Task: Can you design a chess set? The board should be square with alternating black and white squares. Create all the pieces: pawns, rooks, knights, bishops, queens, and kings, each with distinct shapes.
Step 5520:
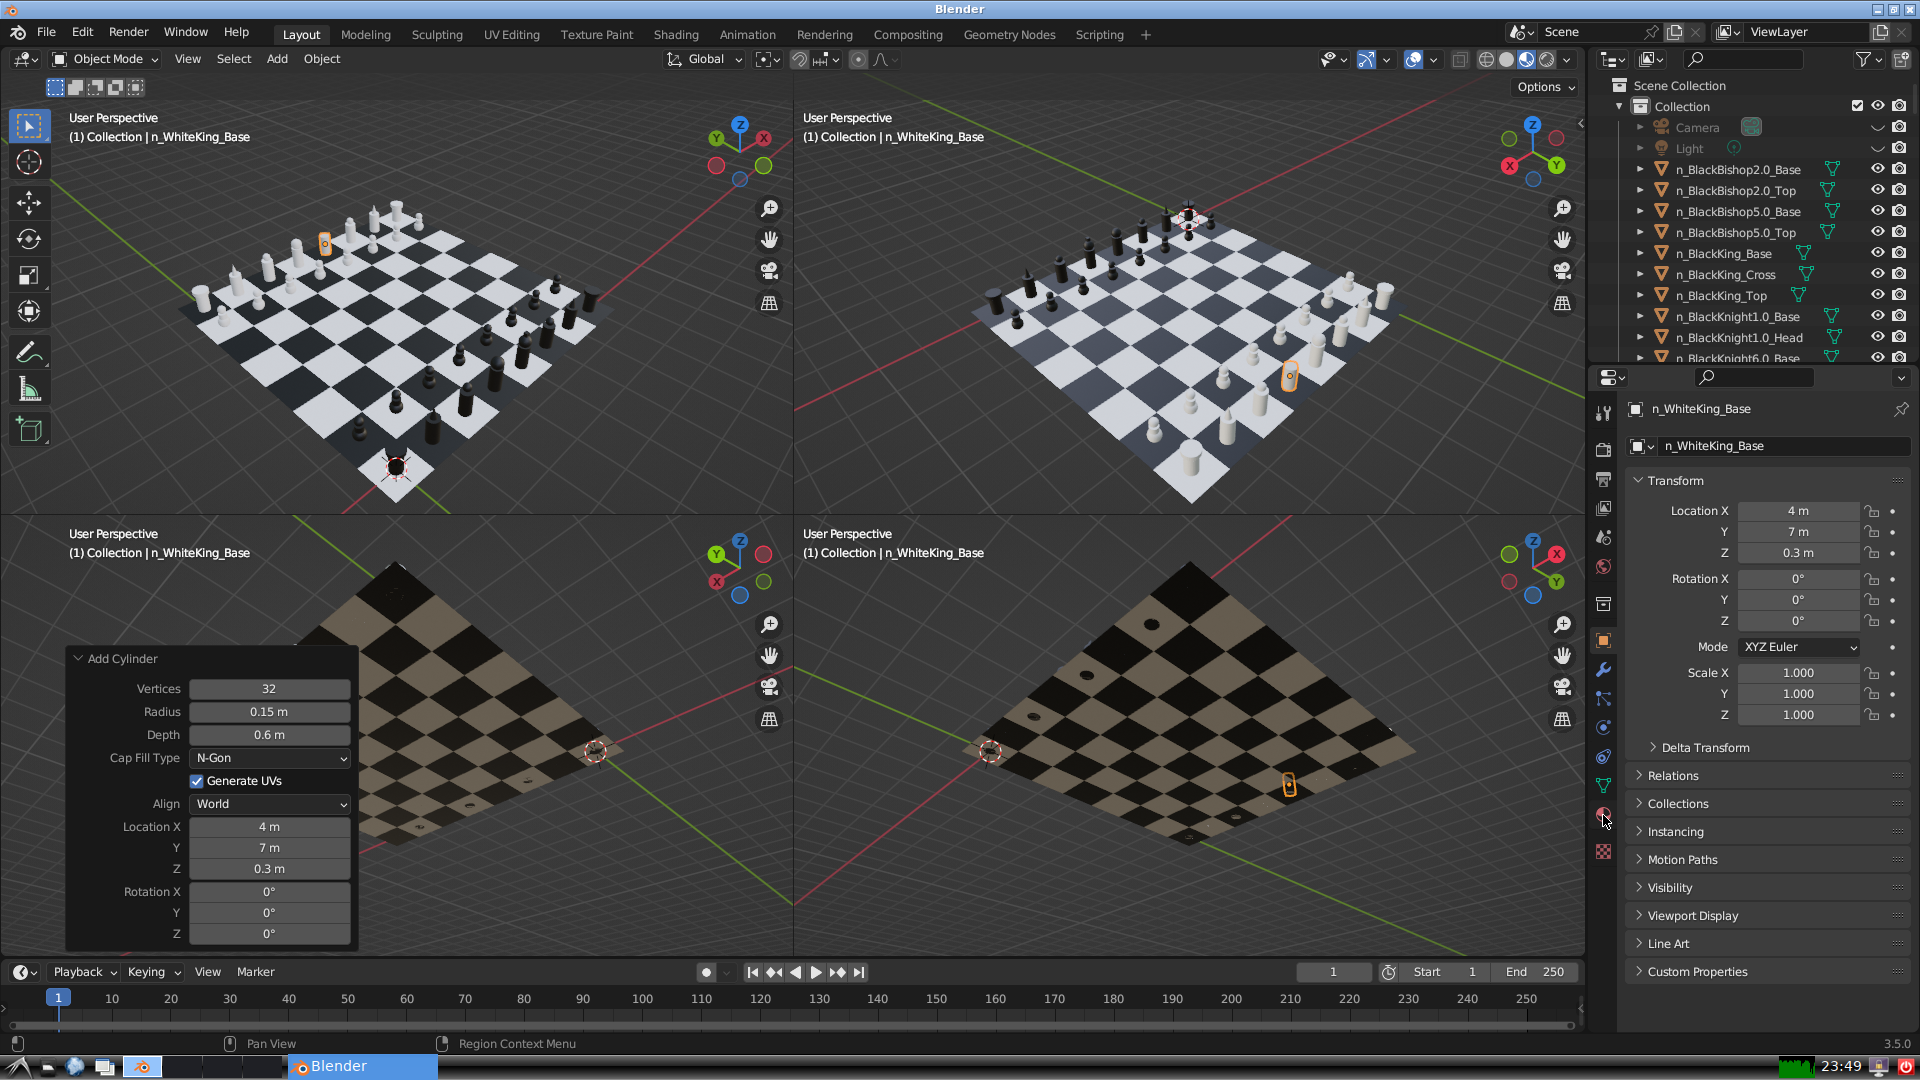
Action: click: no